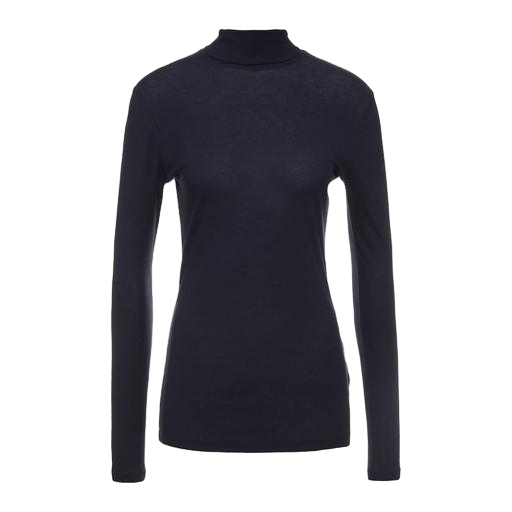
high-neck top, black polo-neck top, polo neck shirt, white background